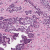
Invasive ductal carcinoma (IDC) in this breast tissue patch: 1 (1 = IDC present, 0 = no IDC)